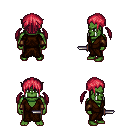
a pixel art fantasy rpg character, male body template, orc, green skin, brown robe, white pants, ruby red twin-tailed hairstyle, leather bracers, dagger, four views (front, back, left, right), 2x2 character sprite sheet, small pixel art, hard edges, no anti-aliasing